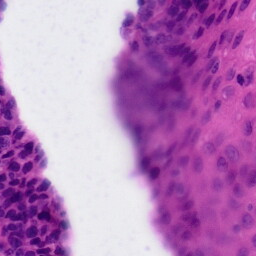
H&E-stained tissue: Tonsil